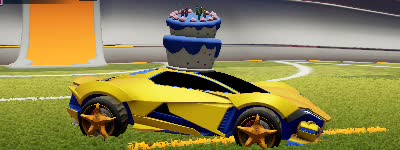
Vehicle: werewolf